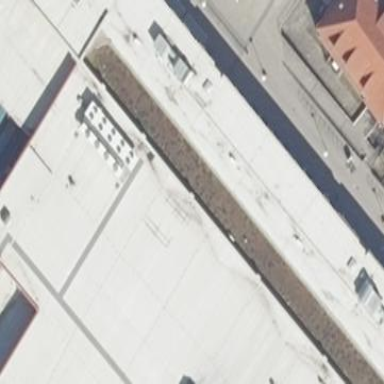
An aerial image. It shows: Building with black flat roof made of tar paper. The overall building color is sandybrown.